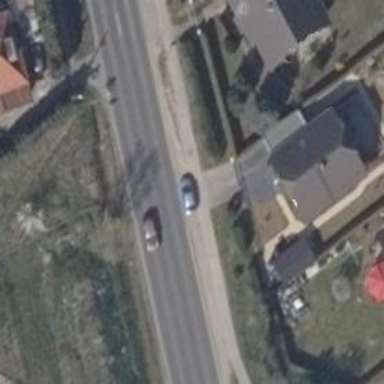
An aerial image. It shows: Secondary road with asphalt surface.